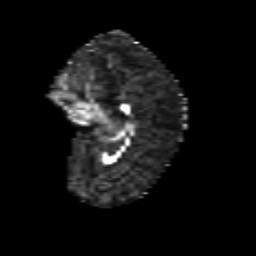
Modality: FA
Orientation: sagittal
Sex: female
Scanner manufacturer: siemens
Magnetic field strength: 3 T
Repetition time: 5 s
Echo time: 0.071 s